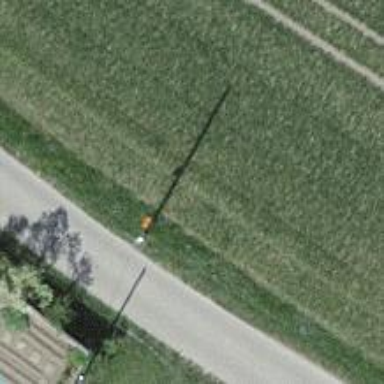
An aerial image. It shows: Pole with roof covering.